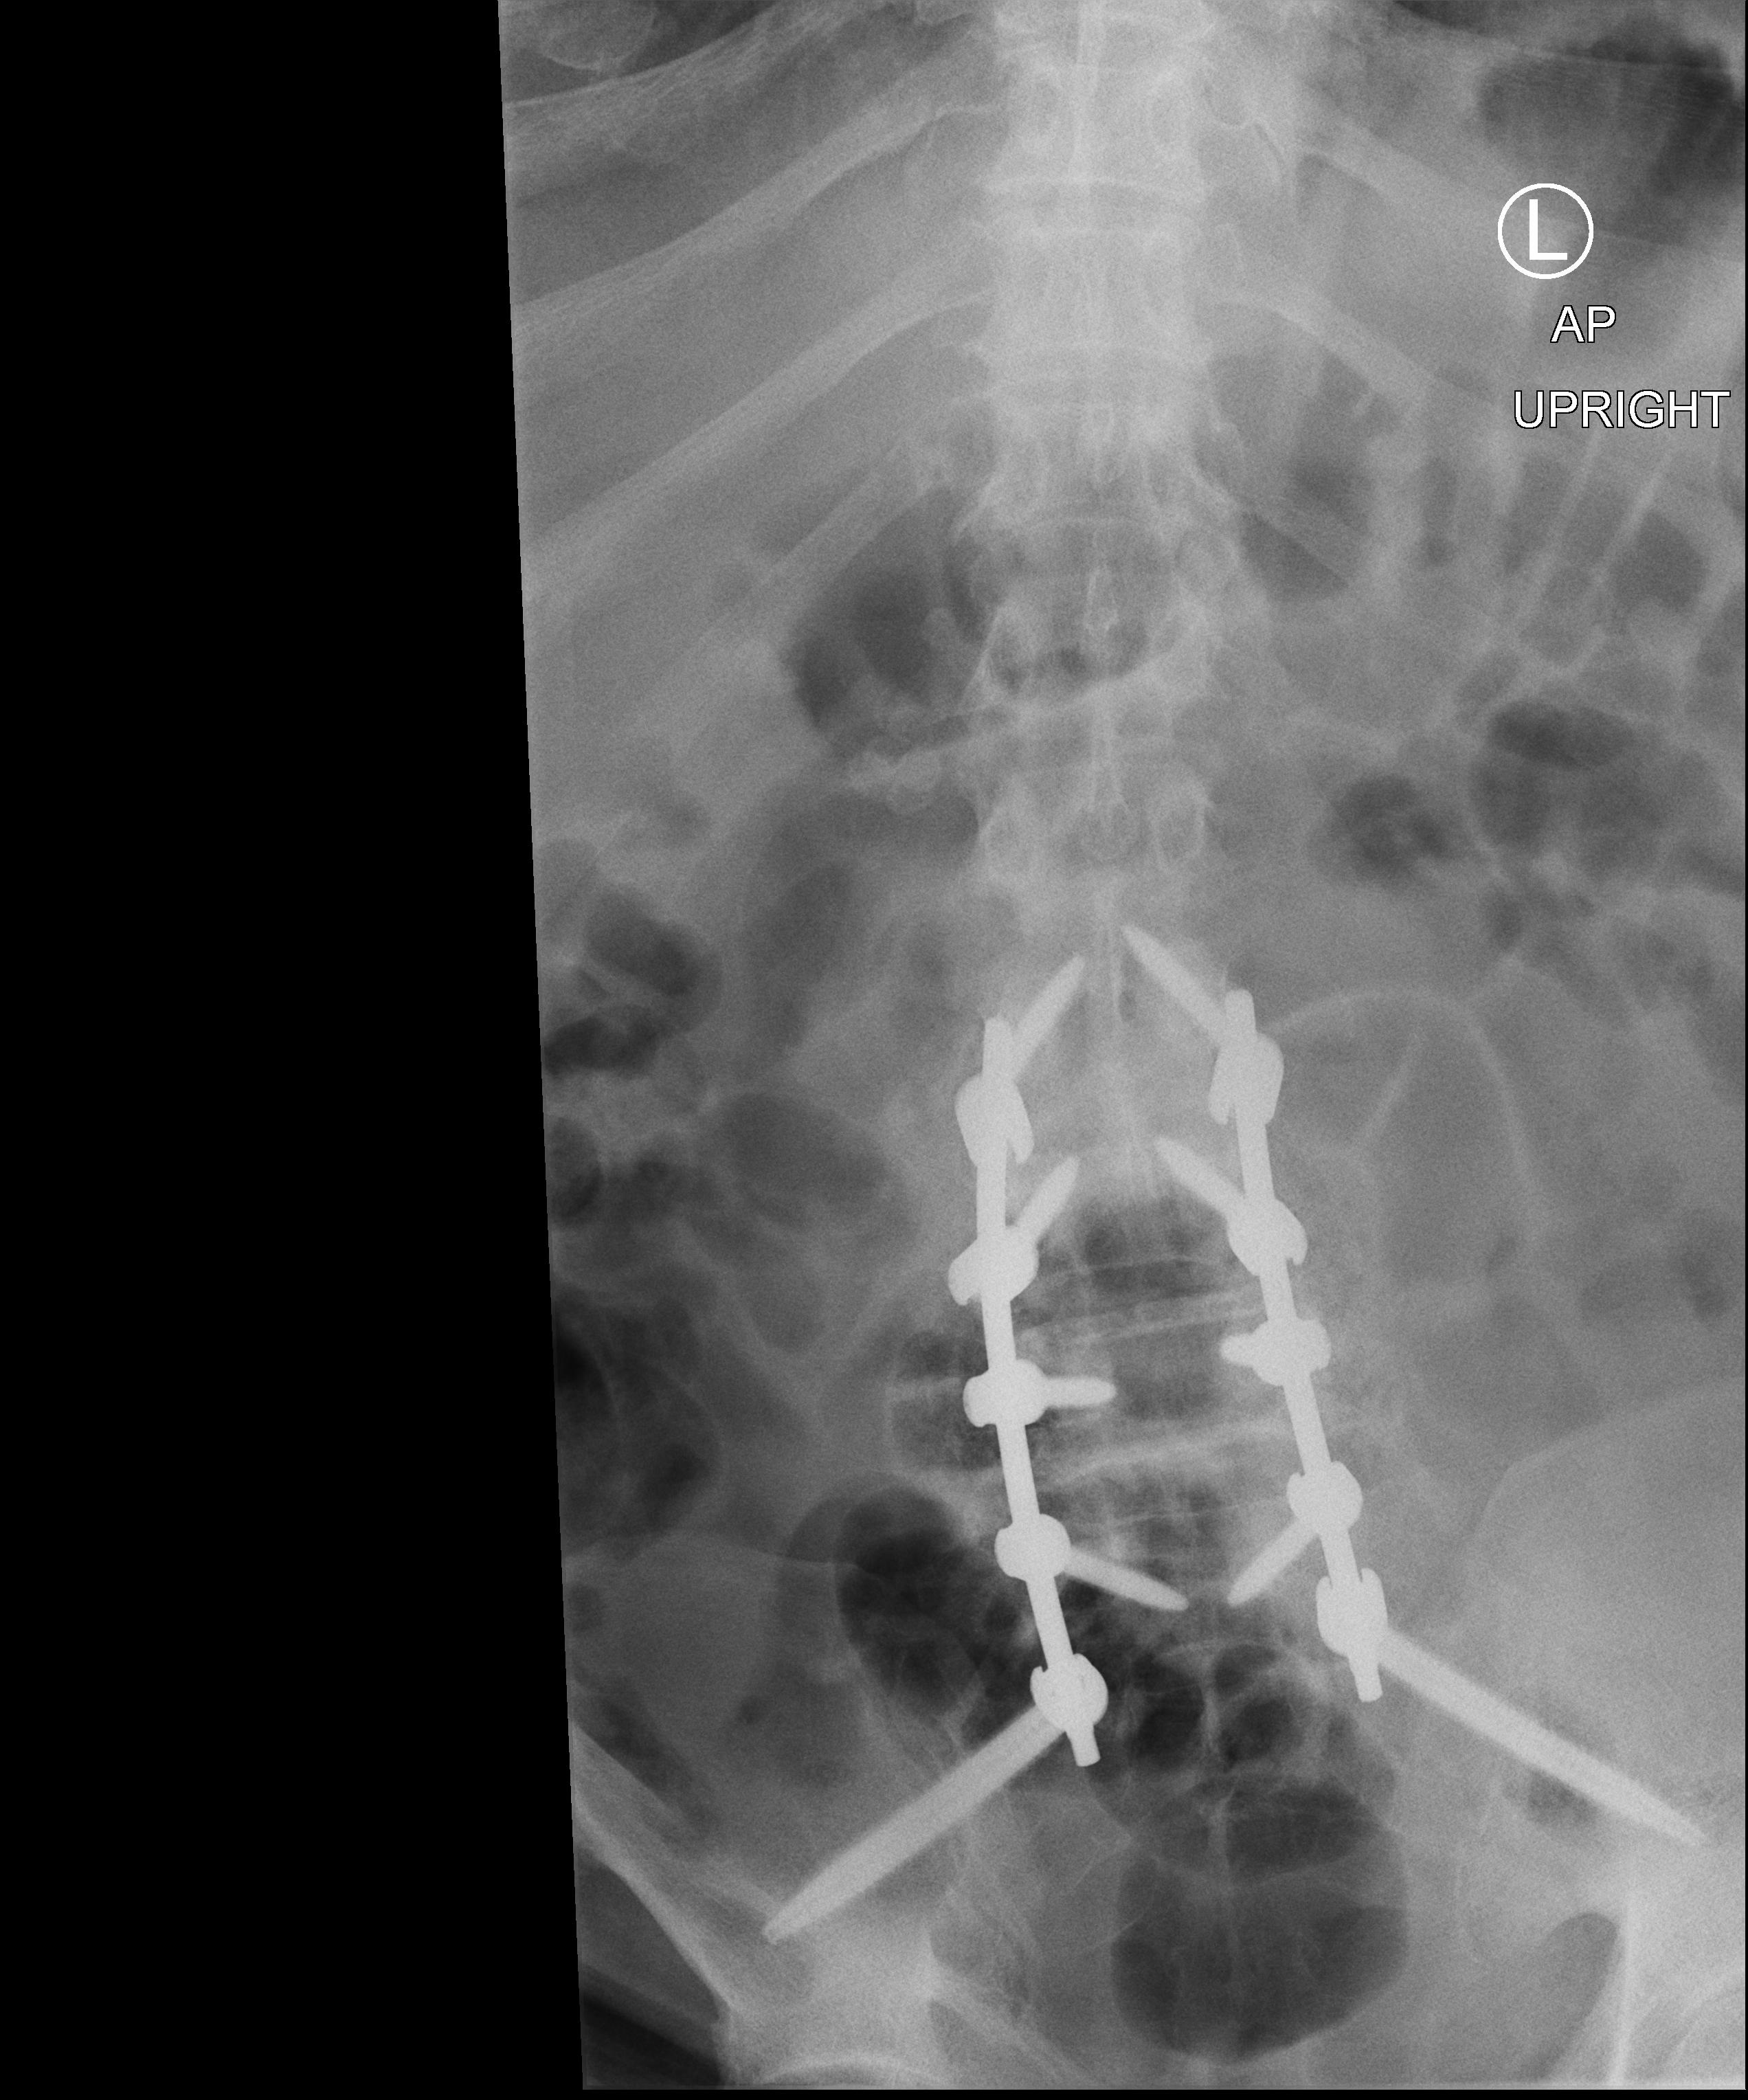
View: AP
Implant manufacturer: Styker everest (K2M)